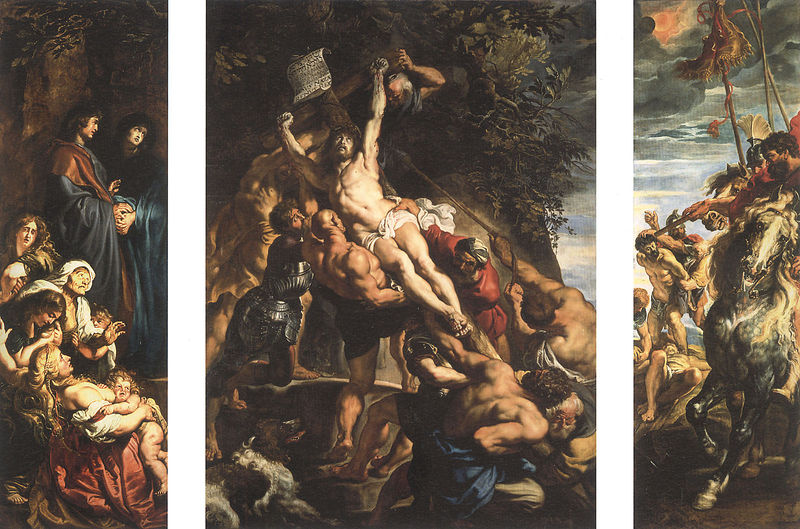
Titel: Kreuzaufrichtung
Künstler: Peter Paul Rubens
Standort: Antwerpen, Kathedrale (EU - NL)
Schlagwörter: baum, blau, flügel, gemälde, himmel, kampf, kämpfer, nackt, rubens, umhang, wasser, bäume, fluss, frauen, menschen, frau, rücken, hund, rot, schleier, malerei, barock, hinrichtung, johannes, trauer, busch, büsche, mantel, drei, kind, pflanzen, pferd, reiter, mähne, lanze, soldaten, kreuz, weinen, seite, gefangennahme, raub, rüstung, altar, christus, jesus, jesus christus, kreuzabnahme, kreuzigung, schmerz, märtyrer, maria, ziege, sakral, altarbild, christi, tryptichon, triptychon, triptichon, longinus, inri, sonnenfinsternis, altarflügel, flügelalter, kreuzaufrichtung, sonne#wolken#schlacht